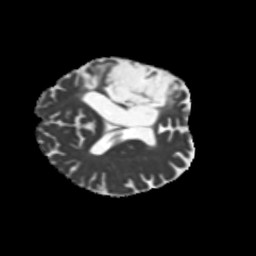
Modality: MD
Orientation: axial
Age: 66
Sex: female
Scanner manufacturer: siemens
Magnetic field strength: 3 T
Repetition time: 5.25 s
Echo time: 0.08 s